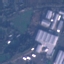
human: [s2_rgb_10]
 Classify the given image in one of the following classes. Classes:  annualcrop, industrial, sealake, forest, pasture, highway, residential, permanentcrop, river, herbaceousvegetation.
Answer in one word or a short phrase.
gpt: Industrial